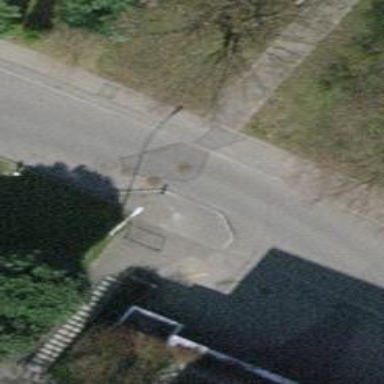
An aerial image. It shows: Paved footway.